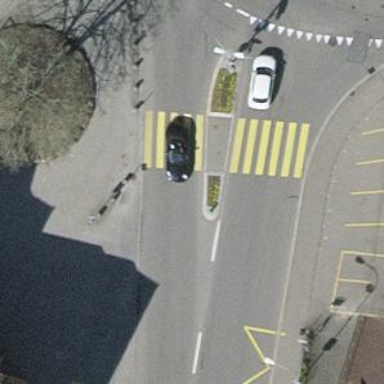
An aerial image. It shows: Kerb barrier.